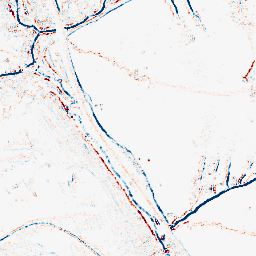
Category: morphological
Decomposition family: morphological_square
Decomposition parameters: operation: average
size: 3
Upsampling method: cubic_mitchell
Upsampling parameters: scale: 2
Upsampling scale: 2